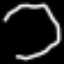
Label: octagon